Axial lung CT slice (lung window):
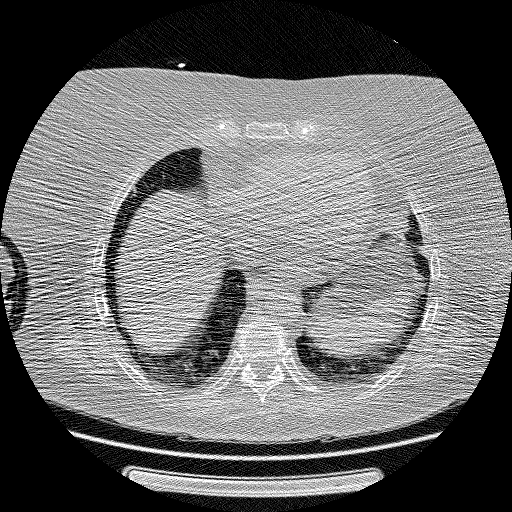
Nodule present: no